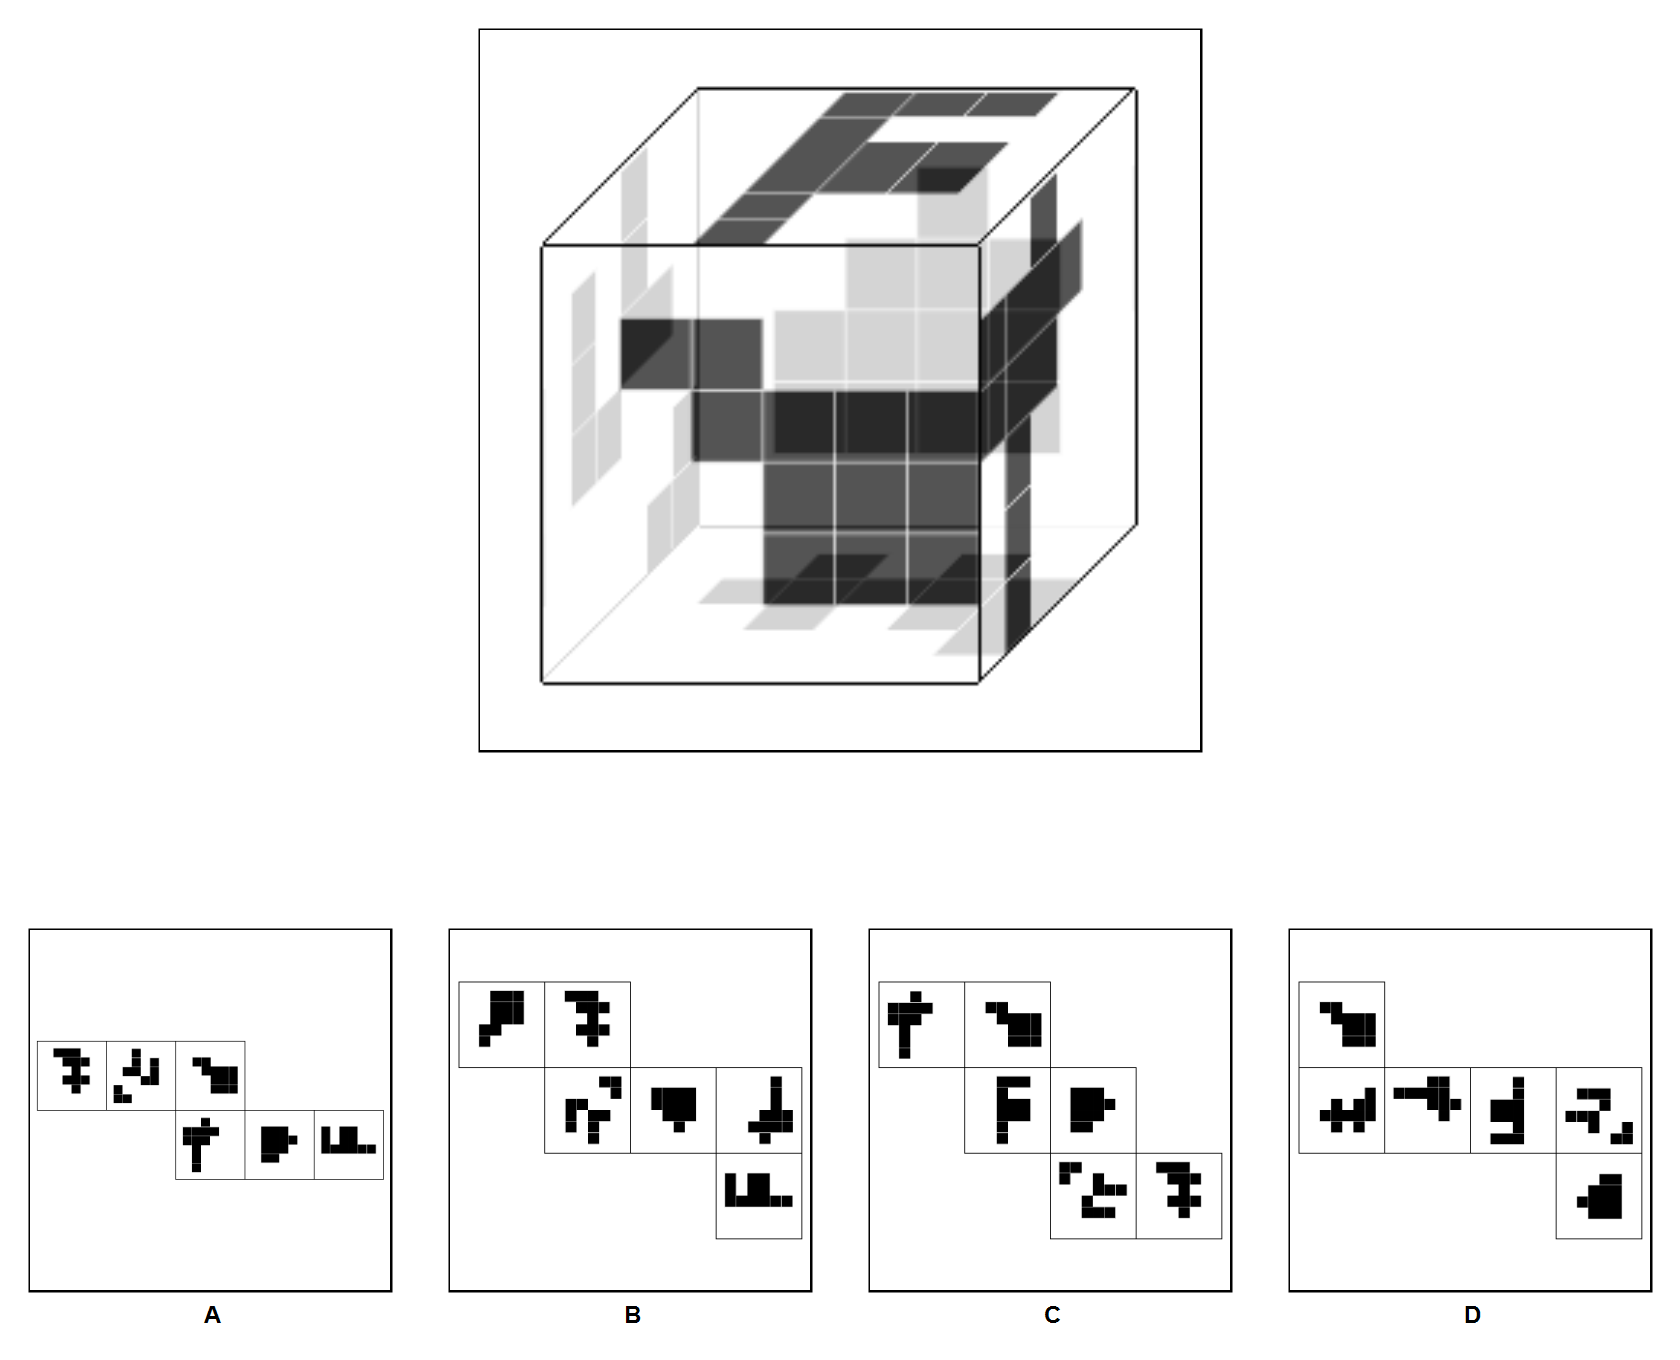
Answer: D